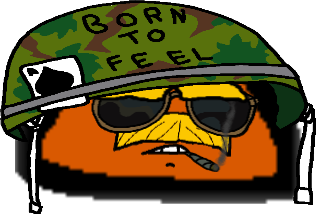
Label: 5_Animal